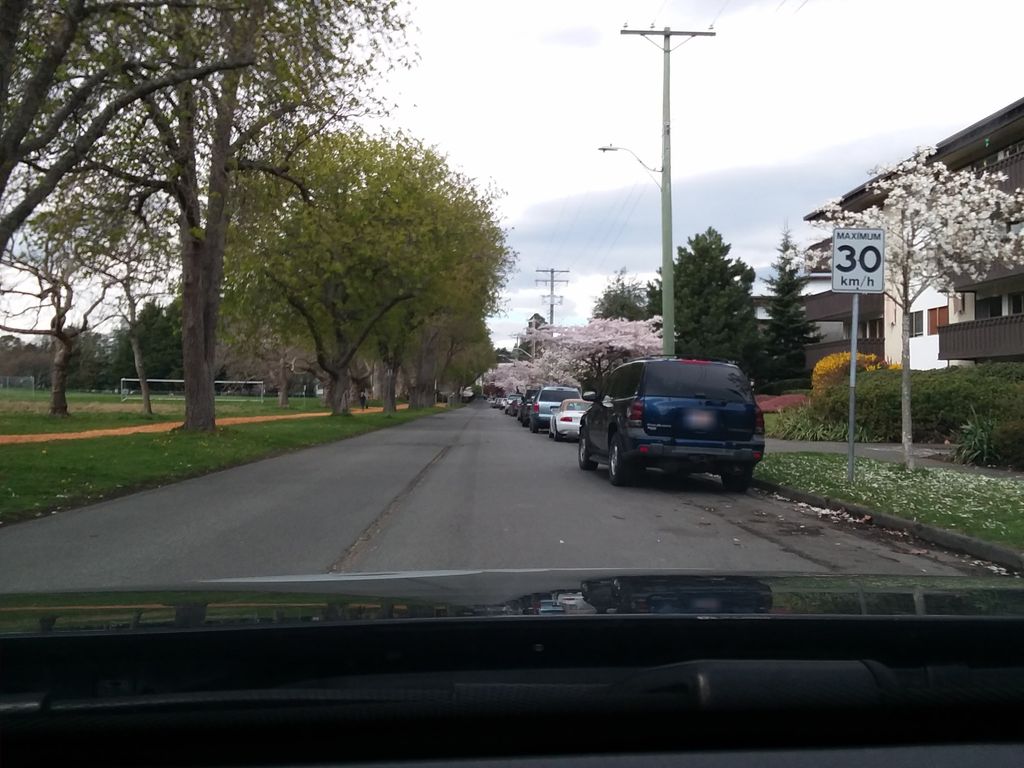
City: victoria